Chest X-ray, PA view. Patient: 59 years old, sex M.
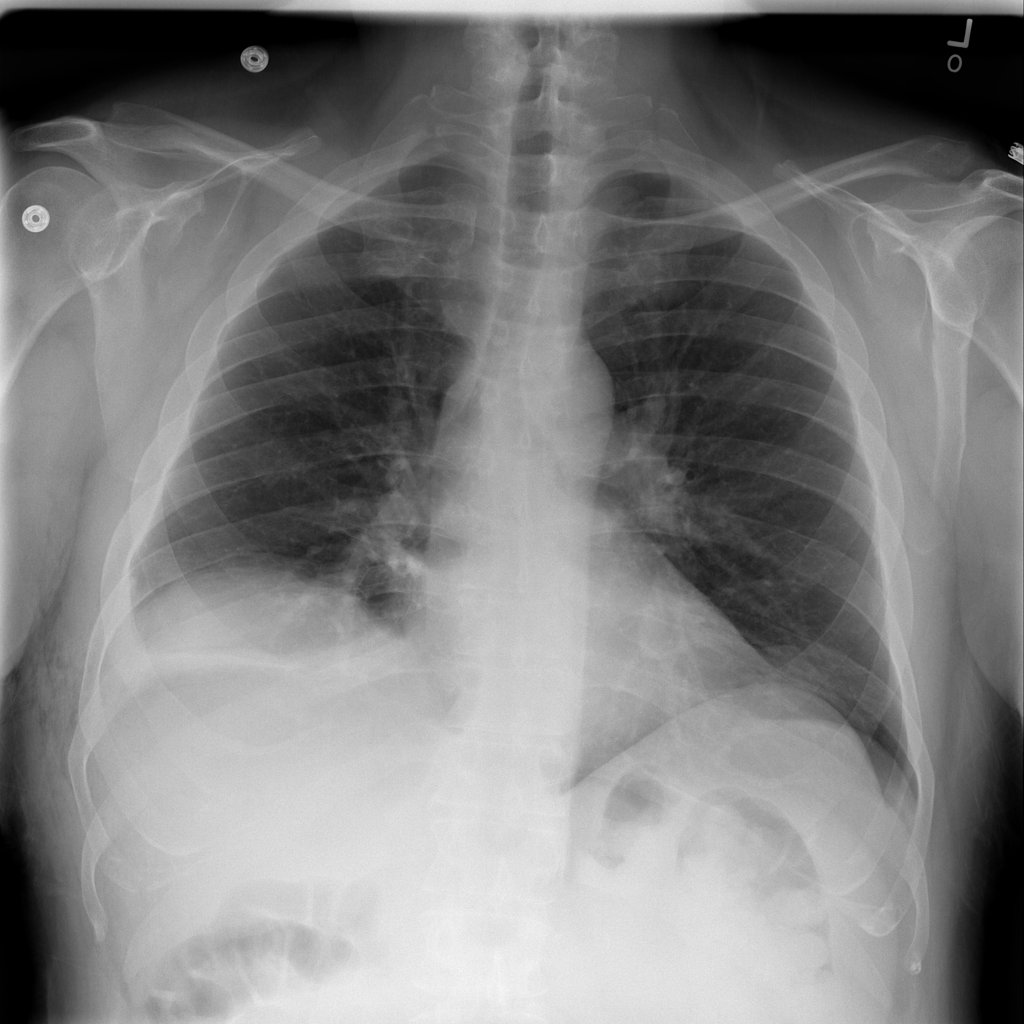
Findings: Atelectasis, Emphysema